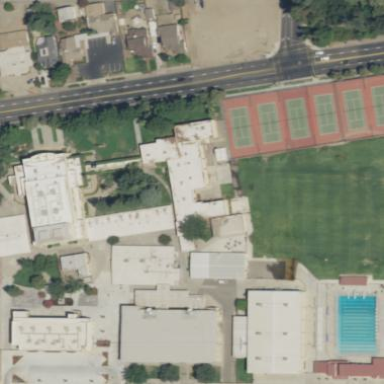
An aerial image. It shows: School building.